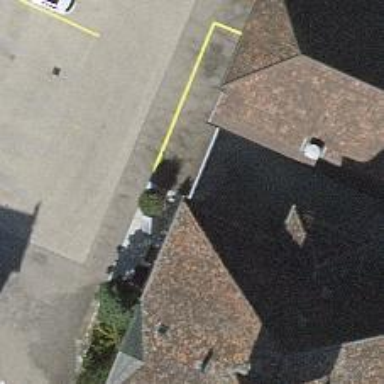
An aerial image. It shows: Charging station.